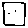
Label: square